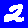
Digit: 2